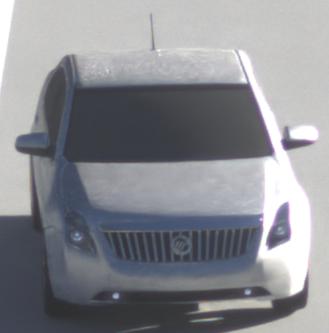
Make: Mercury
Model: Milan
Detailed model: -
Model produced from: 2009
Model produced until: 2010
Doors: 4
Color: white
Road condition: dry road
Daytime: sunrise or sunset
Contrast: medium contrast